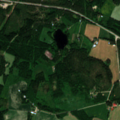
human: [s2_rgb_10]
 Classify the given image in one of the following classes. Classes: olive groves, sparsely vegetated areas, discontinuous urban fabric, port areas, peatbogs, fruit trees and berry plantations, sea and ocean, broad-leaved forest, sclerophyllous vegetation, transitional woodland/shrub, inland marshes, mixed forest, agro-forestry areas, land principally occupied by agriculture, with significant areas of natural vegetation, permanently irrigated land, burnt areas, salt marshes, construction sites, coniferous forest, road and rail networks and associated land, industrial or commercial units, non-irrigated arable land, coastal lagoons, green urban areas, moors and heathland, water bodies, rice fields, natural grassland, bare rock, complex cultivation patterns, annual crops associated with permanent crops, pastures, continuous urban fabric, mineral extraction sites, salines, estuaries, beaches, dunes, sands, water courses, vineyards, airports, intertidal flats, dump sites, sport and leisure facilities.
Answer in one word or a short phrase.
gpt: non-irrigated arable land, land principally occupied by agriculture, with significant areas of natural vegetation, coniferous forest, mixed forest